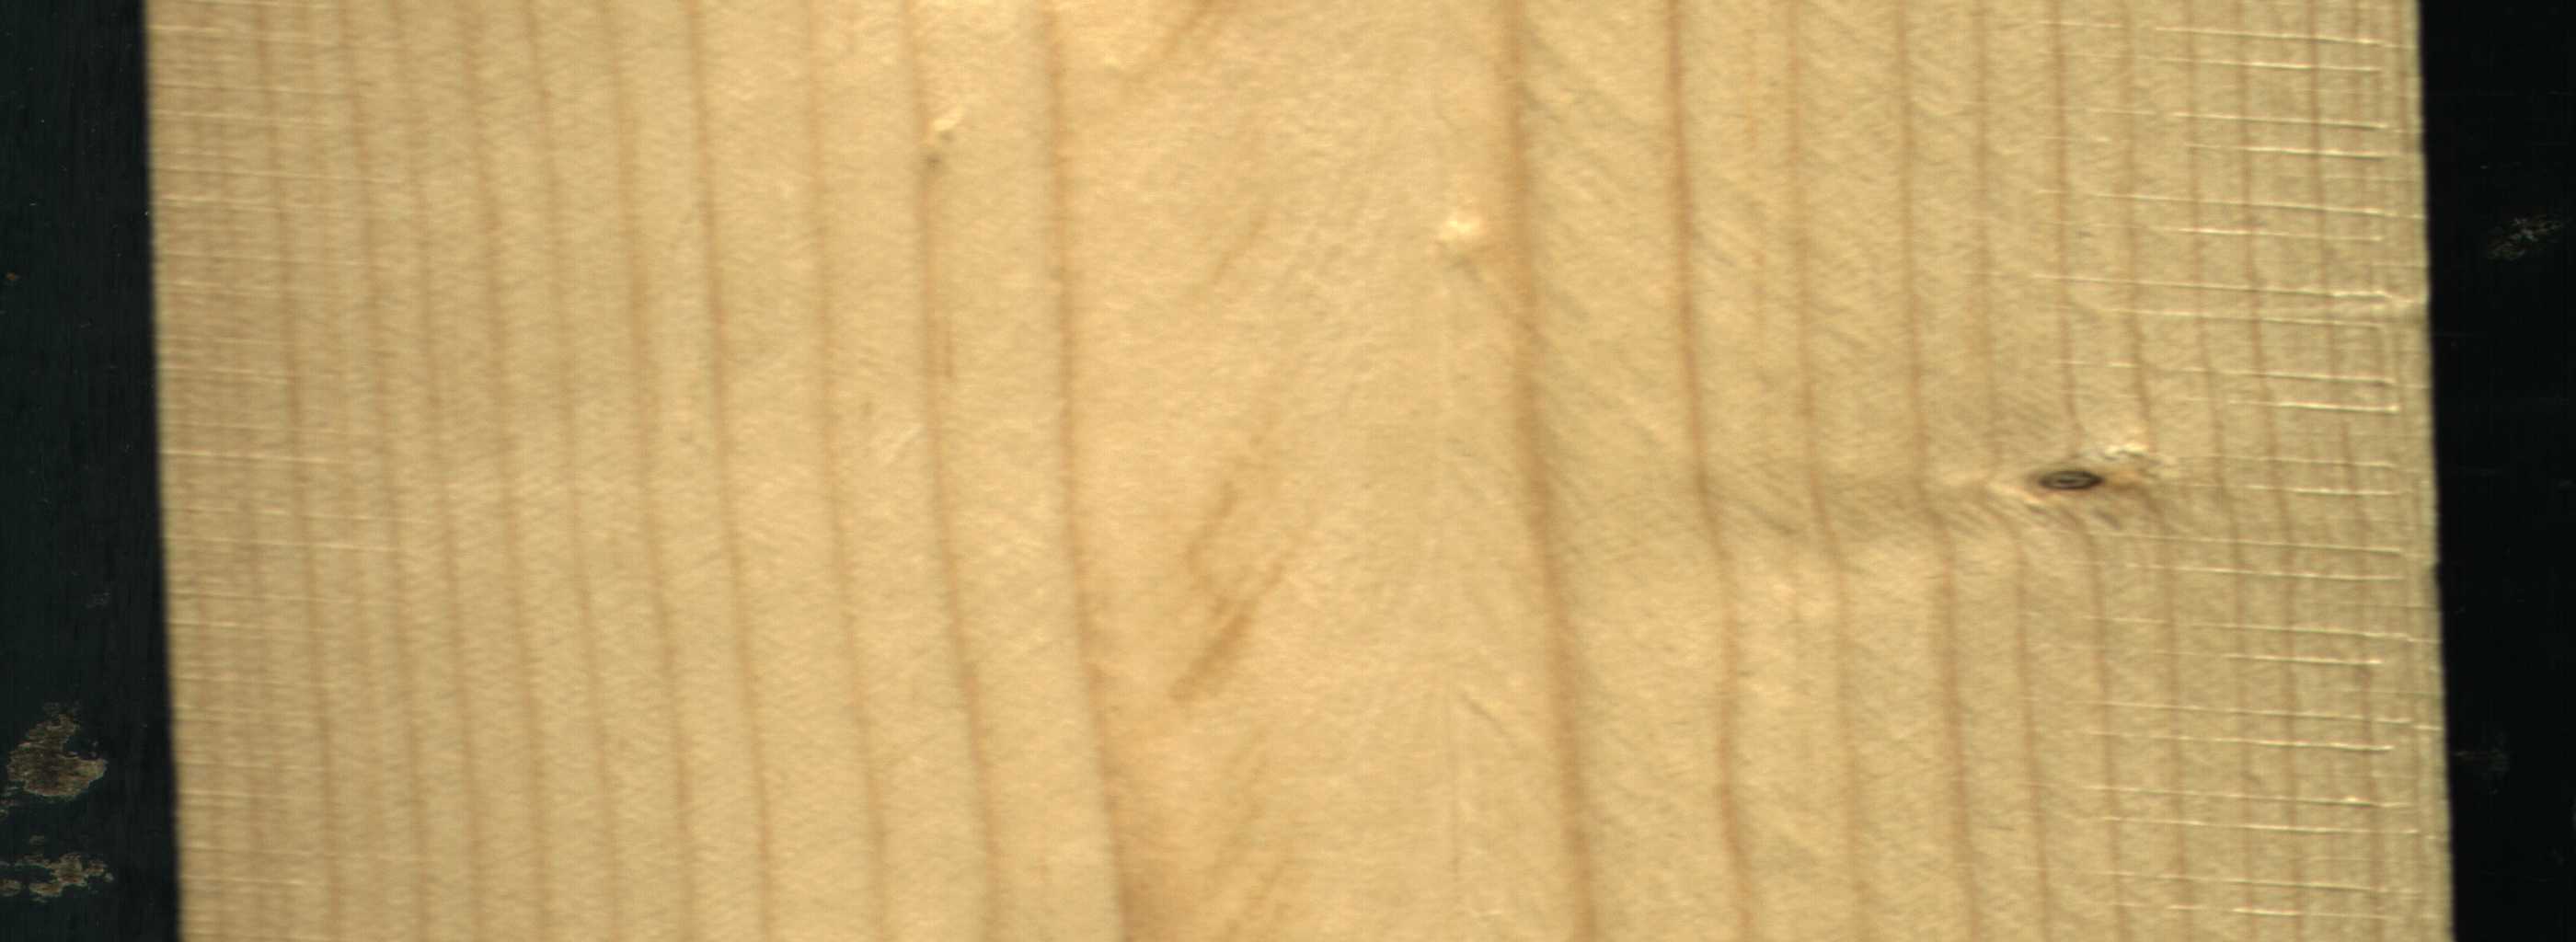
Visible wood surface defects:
Live_Knot